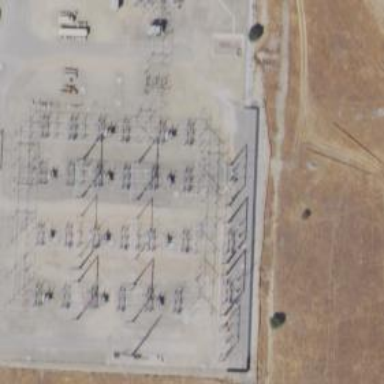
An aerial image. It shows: Switch used for power control.